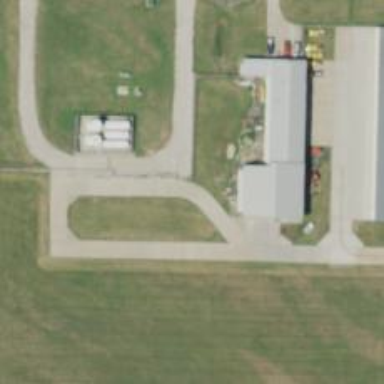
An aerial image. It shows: Image of taxiway at airport.